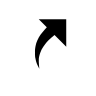
Cursor type: alias
OS/theme: linux-xcursor-pro
Variant: black